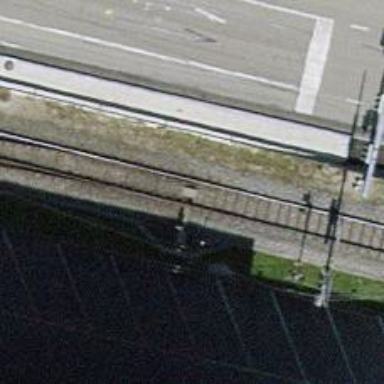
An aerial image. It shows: Railway switch.